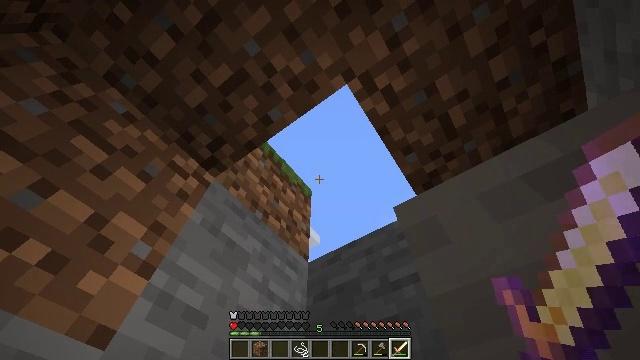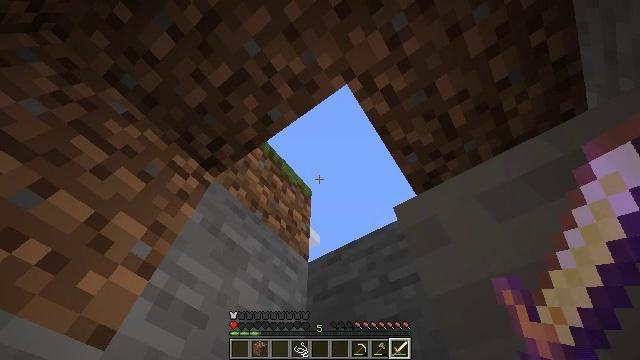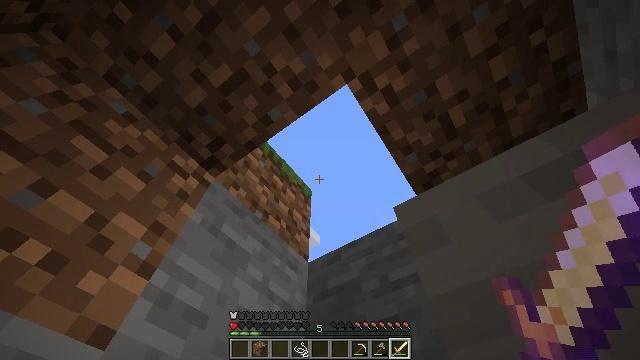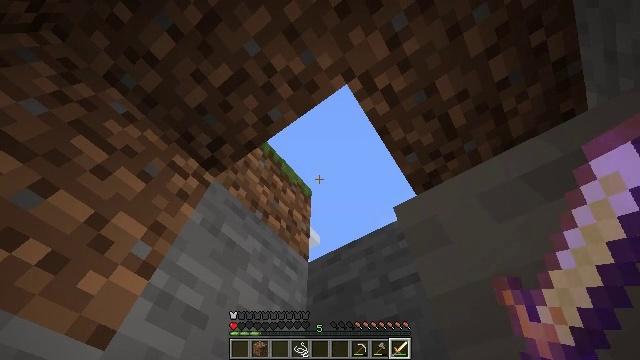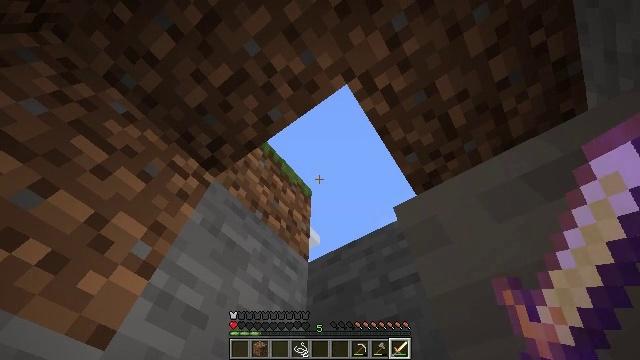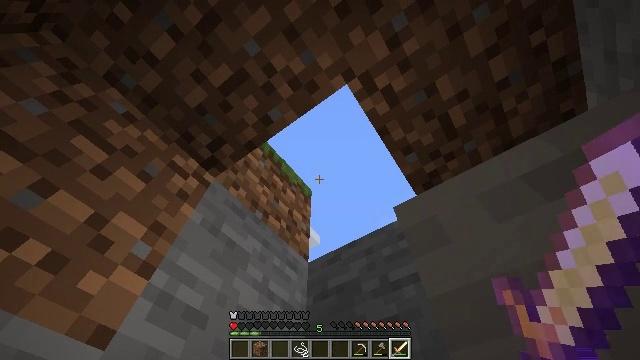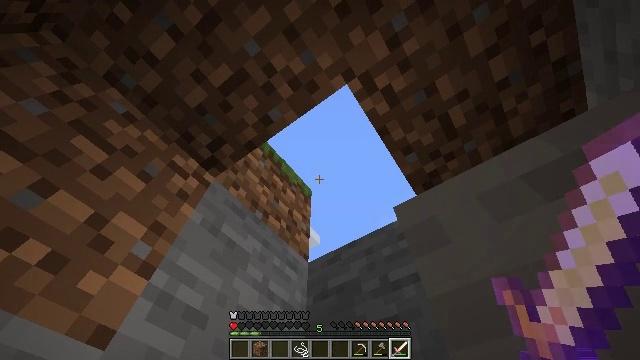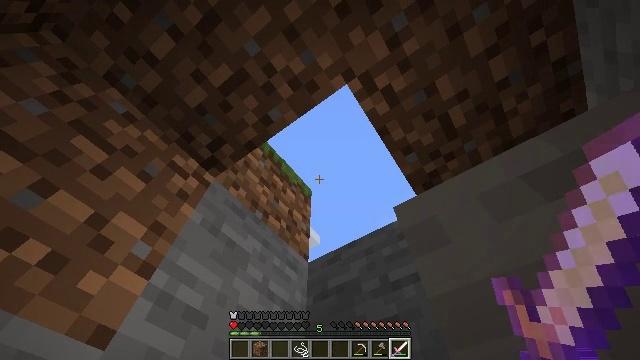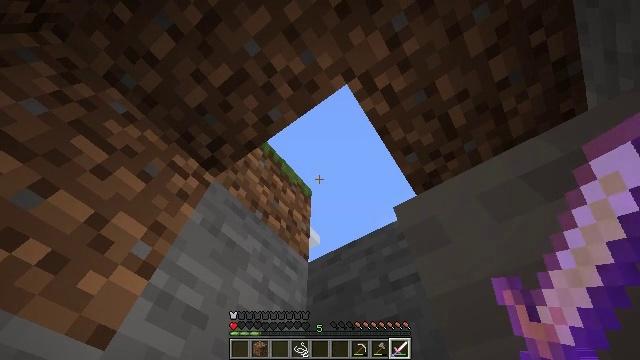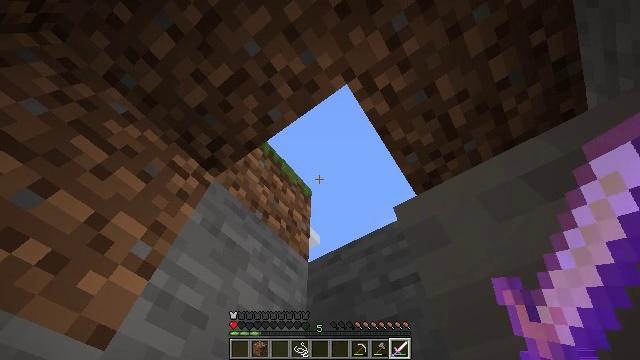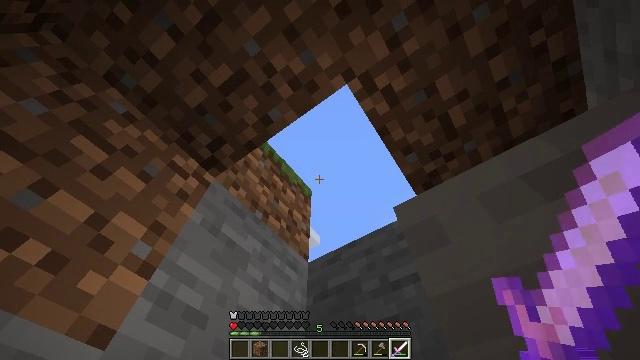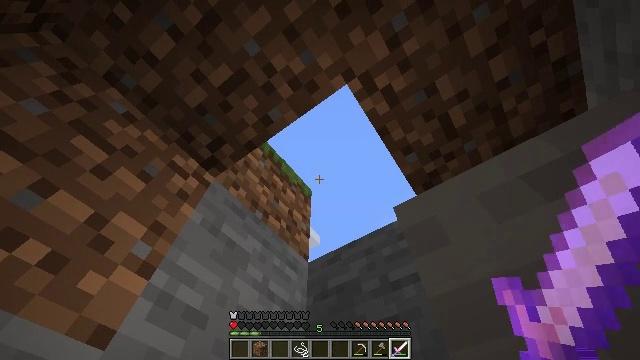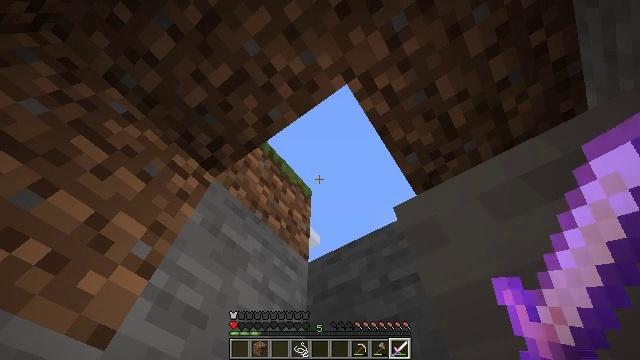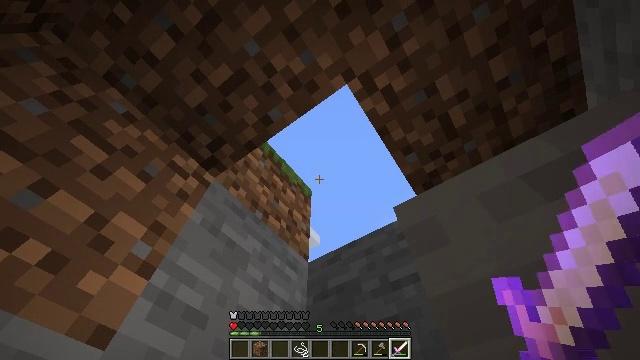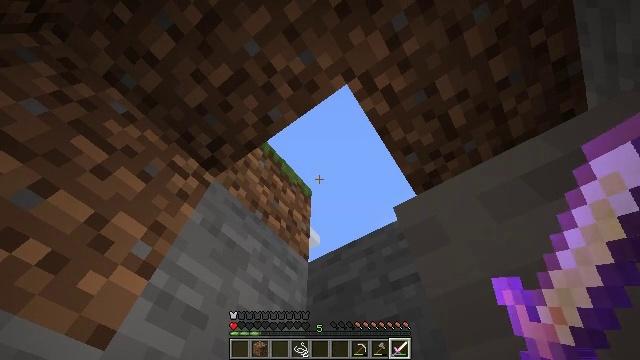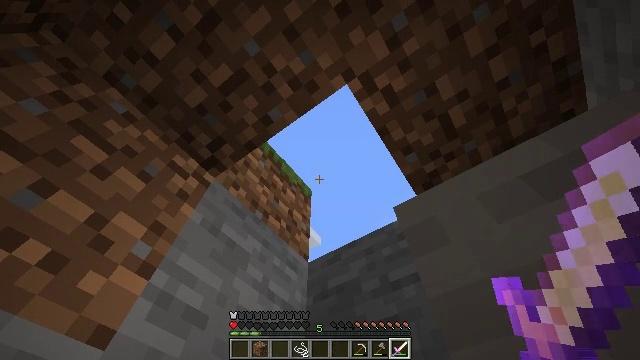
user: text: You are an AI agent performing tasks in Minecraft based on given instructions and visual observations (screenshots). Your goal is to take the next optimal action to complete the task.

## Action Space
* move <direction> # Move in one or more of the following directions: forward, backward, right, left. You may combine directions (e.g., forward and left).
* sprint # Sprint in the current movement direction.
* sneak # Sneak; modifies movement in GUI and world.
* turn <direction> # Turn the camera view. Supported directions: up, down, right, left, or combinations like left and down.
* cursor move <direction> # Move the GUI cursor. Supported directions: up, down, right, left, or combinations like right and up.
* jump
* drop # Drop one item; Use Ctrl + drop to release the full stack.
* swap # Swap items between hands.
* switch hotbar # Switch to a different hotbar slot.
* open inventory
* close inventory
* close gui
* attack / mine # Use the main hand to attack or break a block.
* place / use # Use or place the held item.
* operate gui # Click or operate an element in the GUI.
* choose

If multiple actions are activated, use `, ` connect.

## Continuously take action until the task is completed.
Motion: motion action
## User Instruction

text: Kill the spider.
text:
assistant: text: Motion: no_op
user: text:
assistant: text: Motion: no_op
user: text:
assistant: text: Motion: no_op
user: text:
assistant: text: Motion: no_op
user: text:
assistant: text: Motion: no_op
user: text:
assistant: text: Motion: no_op
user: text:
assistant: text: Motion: no_op
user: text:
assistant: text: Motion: no_op
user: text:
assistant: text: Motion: no_op
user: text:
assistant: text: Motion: no_op
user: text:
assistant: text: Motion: no_op
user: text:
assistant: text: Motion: no_op
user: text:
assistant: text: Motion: no_op
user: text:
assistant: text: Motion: no_op
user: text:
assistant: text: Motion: no_op
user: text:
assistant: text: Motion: no_op
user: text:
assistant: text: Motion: no_op
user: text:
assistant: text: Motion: no_op
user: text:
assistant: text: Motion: no_op
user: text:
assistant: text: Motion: no_op
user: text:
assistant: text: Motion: no_op
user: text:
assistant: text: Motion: no_op
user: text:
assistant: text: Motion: no_op
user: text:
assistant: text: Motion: no_op
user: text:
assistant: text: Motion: no_op
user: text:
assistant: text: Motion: no_op
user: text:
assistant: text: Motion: no_op
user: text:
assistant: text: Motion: no_op
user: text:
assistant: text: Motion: no_op
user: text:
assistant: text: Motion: no_op